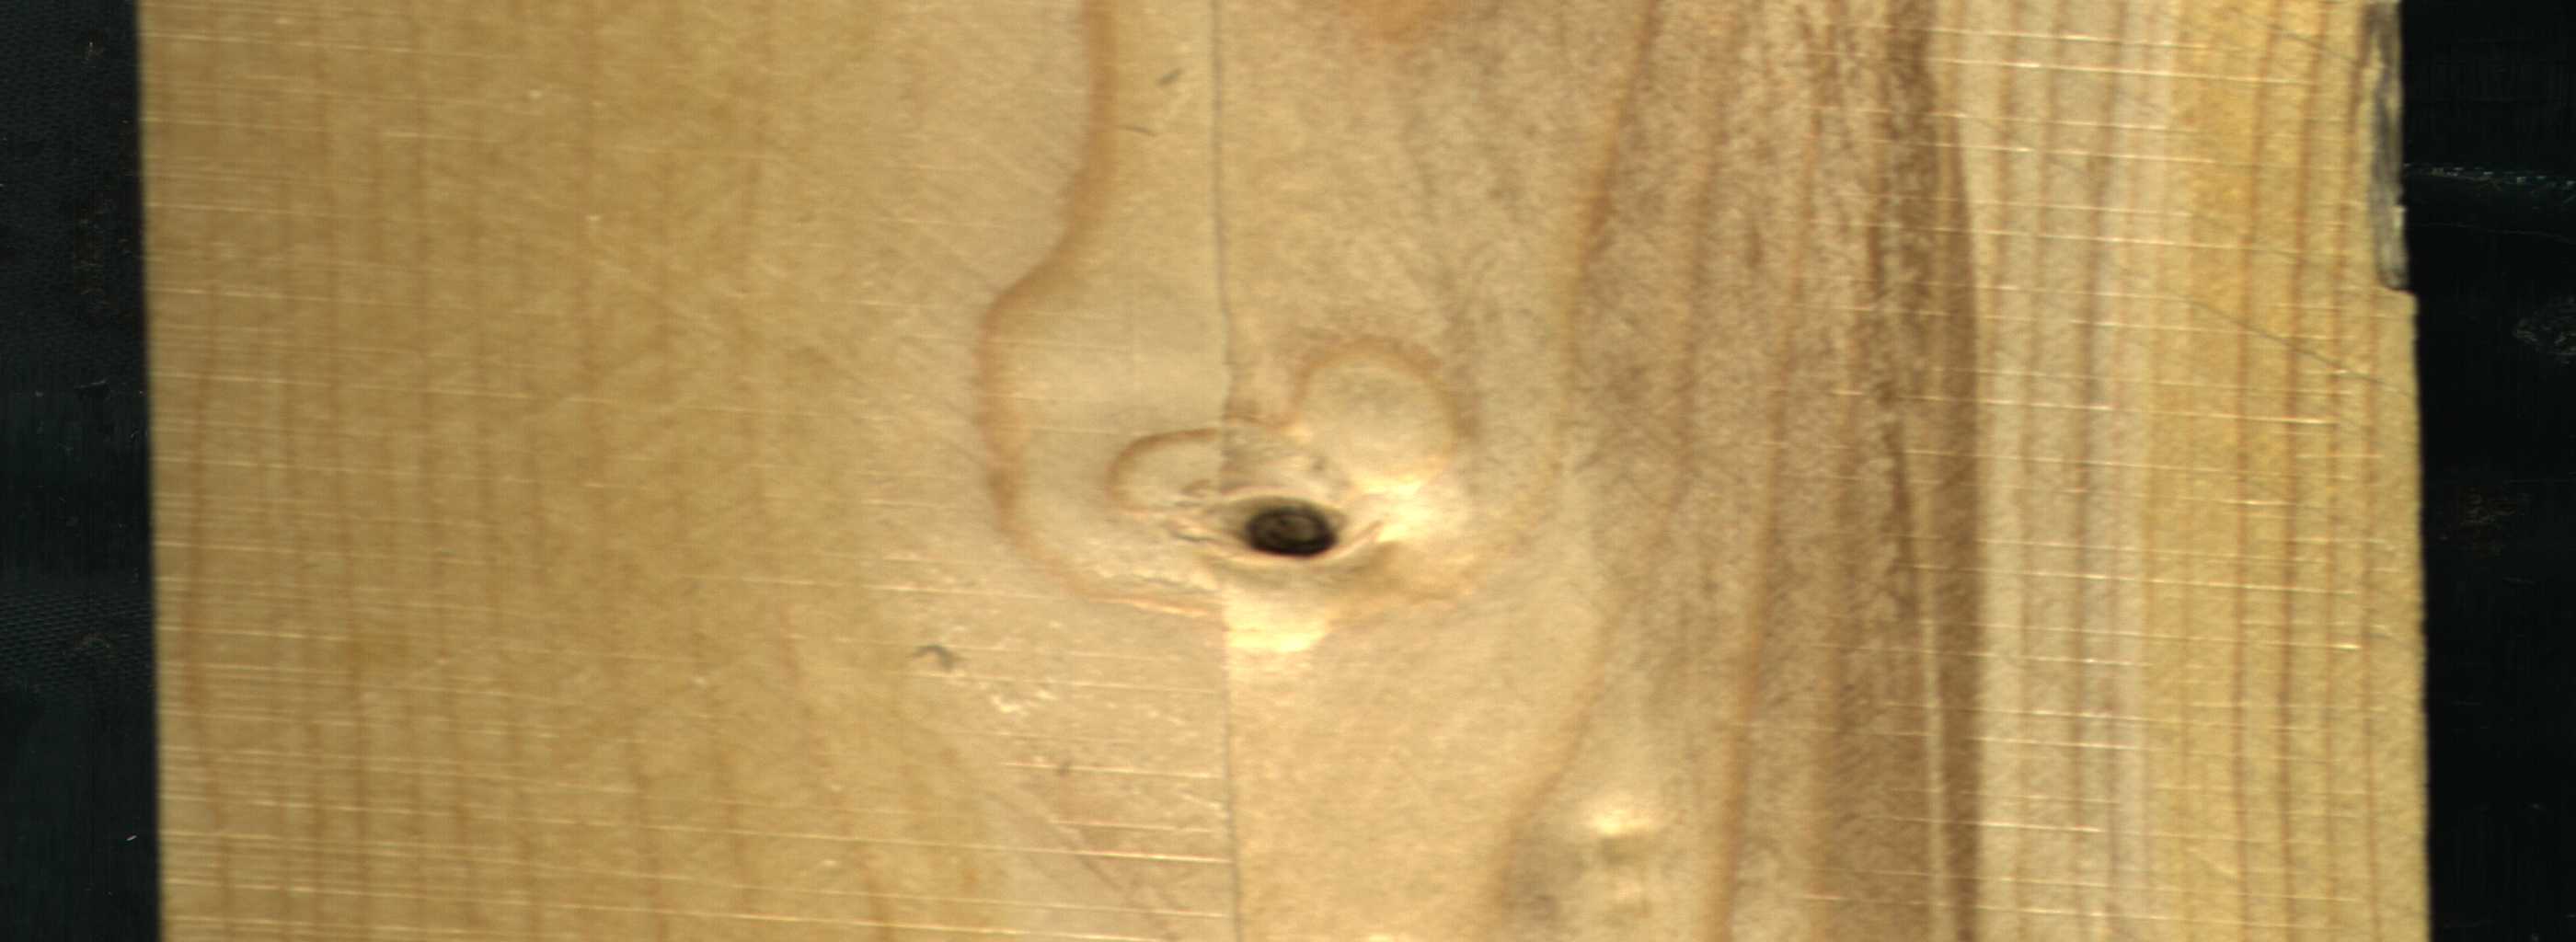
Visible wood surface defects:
Dead_Knot